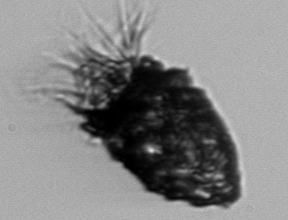
Label: Stenosemella_pacifica